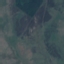
Land use / land cover: HerbaceousVegetation